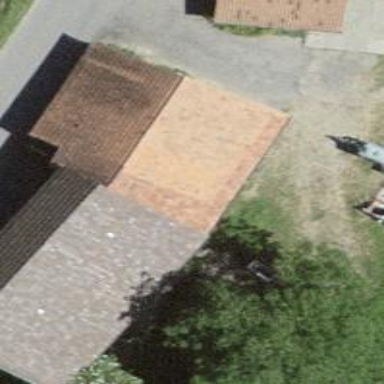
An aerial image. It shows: Shed building.